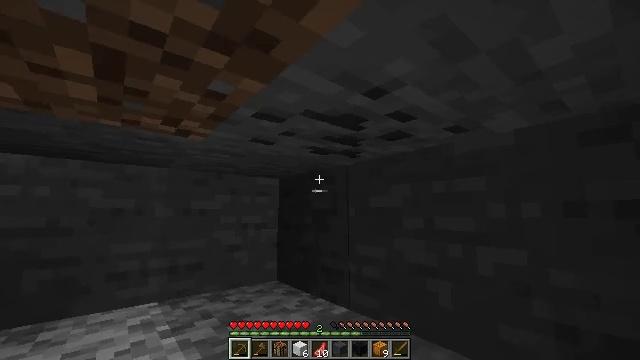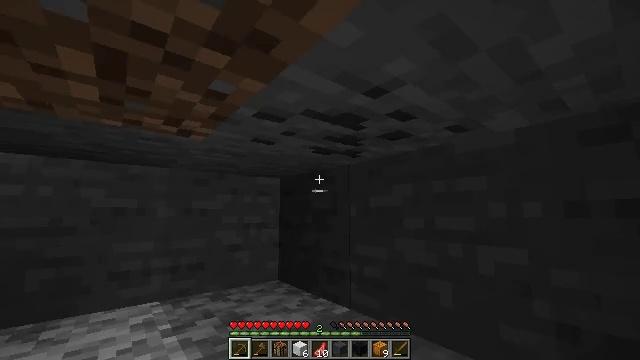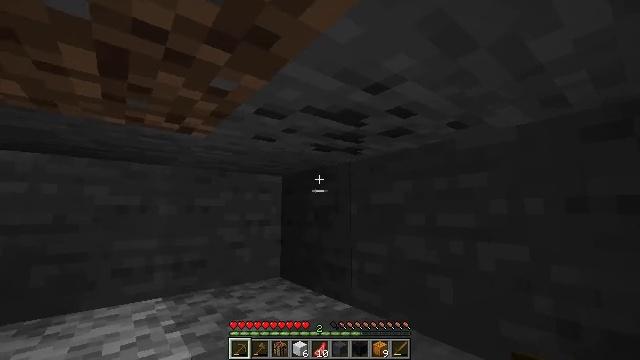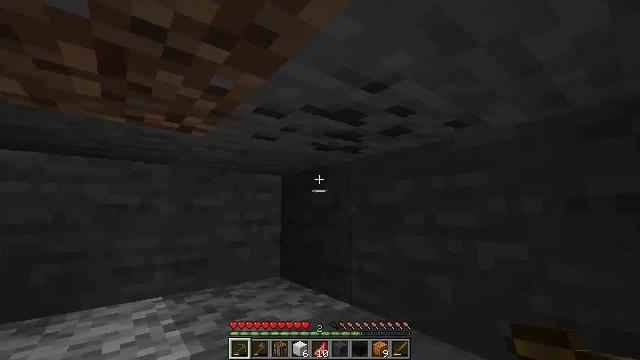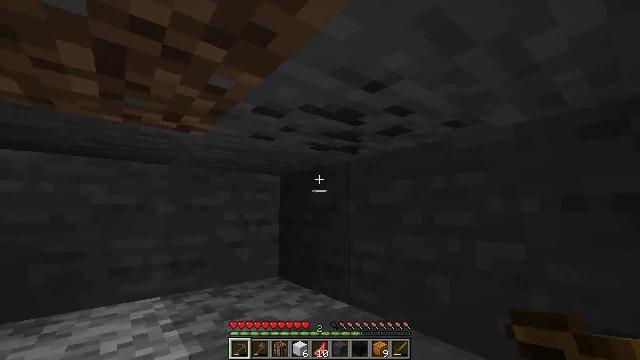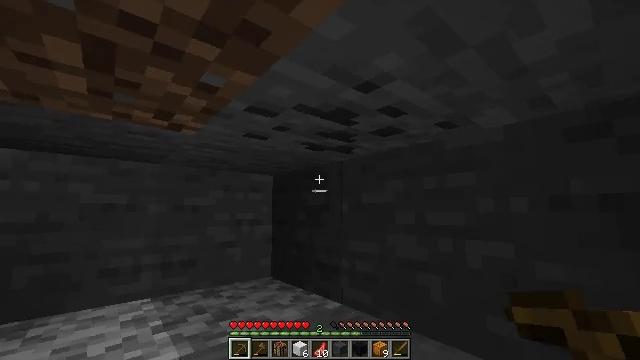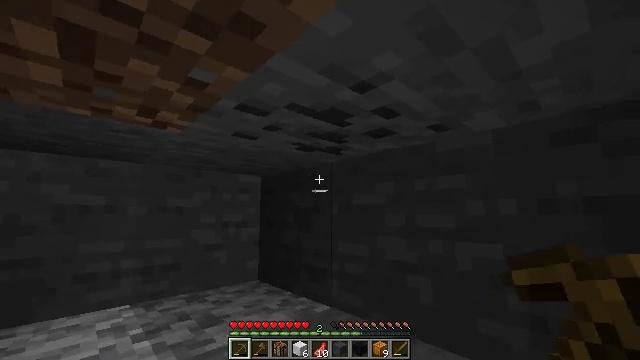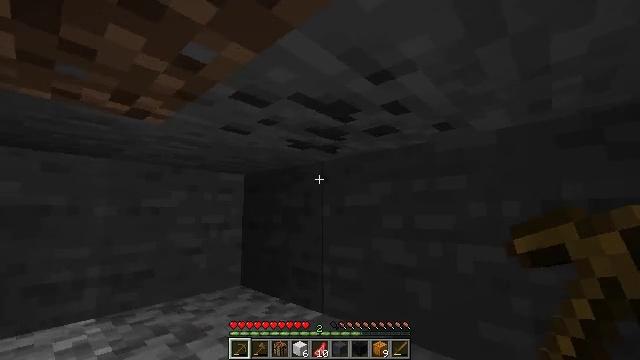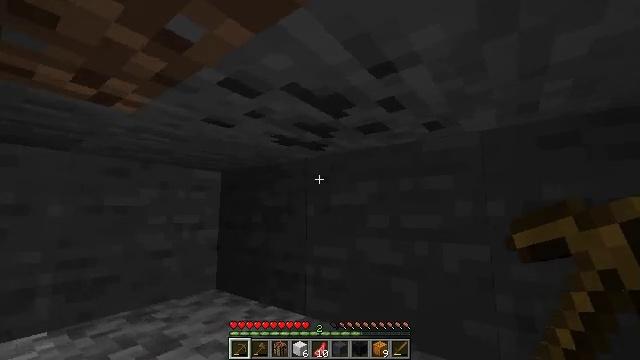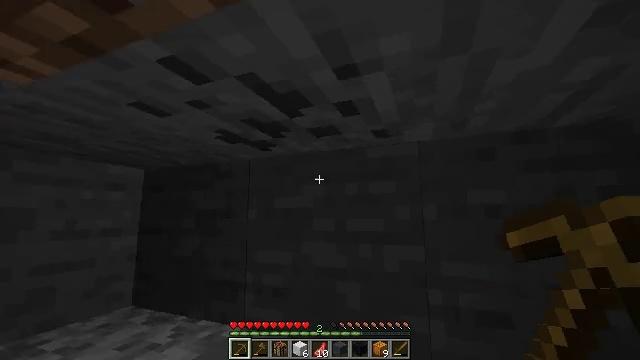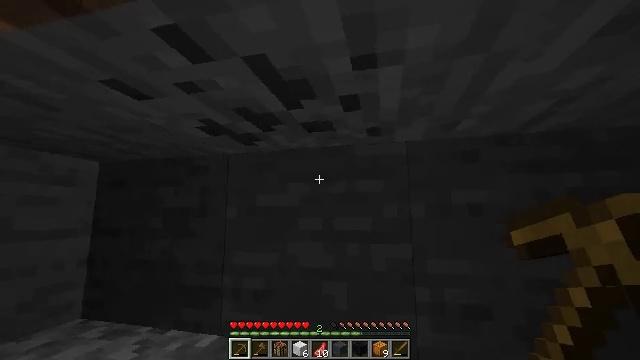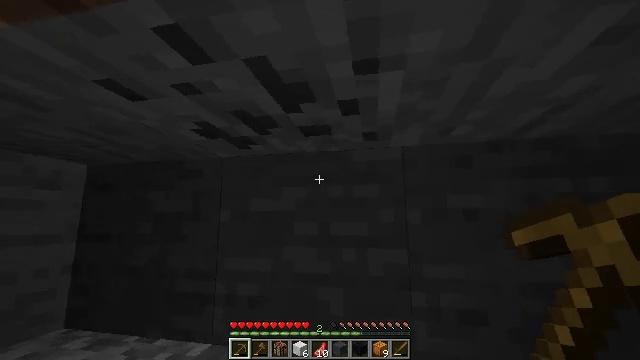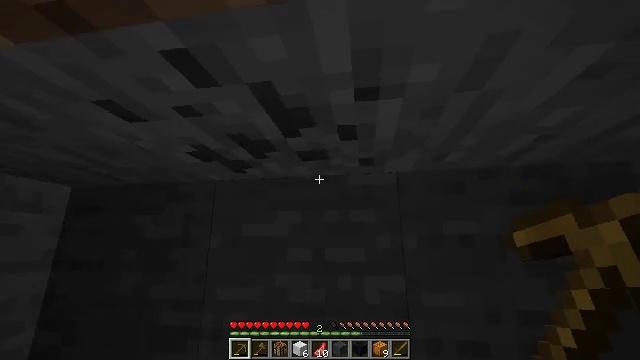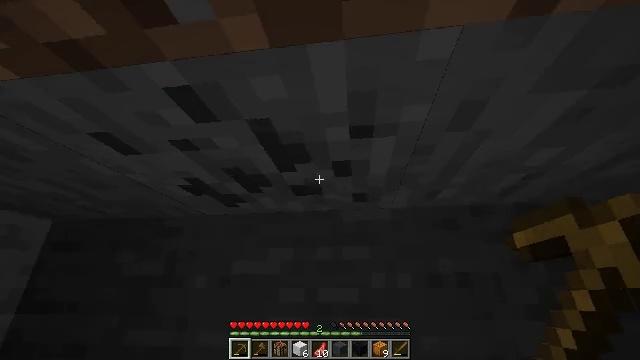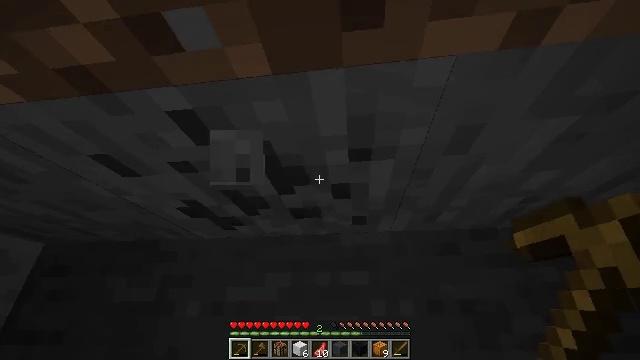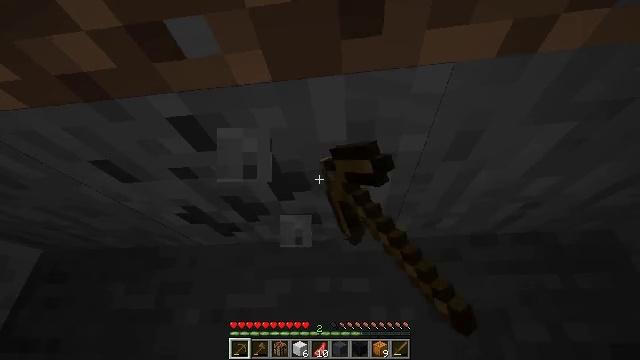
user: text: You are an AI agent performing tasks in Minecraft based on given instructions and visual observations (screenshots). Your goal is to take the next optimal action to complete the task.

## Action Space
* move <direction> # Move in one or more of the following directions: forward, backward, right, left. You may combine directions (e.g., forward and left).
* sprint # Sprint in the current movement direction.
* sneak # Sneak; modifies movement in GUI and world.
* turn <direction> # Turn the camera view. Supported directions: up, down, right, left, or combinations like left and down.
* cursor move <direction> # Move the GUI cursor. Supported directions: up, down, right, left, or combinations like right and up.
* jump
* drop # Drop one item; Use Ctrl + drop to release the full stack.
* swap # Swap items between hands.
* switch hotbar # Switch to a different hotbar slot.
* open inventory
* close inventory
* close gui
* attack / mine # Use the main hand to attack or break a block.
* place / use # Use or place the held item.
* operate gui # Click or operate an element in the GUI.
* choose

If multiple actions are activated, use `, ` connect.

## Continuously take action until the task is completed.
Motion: motion action
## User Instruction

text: Gather coal ore with a pickaxe.
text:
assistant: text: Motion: no_op
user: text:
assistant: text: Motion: no_op
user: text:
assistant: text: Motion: no_op
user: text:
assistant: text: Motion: no_op
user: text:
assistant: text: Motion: turn right
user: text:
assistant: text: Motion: move forward, turn right
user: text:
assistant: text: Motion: move forward, turn right
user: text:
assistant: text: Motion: move forward, turn right
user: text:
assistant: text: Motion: move forward, turn right
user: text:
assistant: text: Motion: turn right
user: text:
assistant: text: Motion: turn right and up
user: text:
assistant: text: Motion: turn right and up
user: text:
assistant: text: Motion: turn right and up
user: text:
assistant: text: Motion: turn up, attack / mine
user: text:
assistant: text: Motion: turn up, attack / mine
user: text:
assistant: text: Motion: turn up, attack / mine
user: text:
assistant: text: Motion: turn up, attack / mine
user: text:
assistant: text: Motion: attack / mine
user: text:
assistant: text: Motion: attack / mine
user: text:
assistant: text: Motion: attack / mine
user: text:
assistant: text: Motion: attack / mine
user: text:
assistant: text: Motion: attack / mine
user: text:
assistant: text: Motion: attack / mine
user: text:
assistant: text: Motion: attack / mine
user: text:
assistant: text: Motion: attack / mine
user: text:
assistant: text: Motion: attack / mine
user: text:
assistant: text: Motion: attack / mine
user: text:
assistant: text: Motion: attack / mine
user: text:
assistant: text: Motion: attack / mine
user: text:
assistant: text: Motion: attack / mine